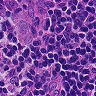
Metastatic tissue present: yes